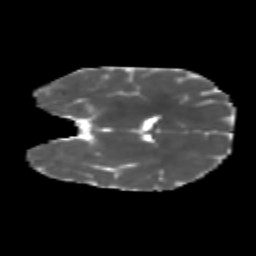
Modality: MD
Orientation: coronal
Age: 7
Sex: female
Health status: healthy